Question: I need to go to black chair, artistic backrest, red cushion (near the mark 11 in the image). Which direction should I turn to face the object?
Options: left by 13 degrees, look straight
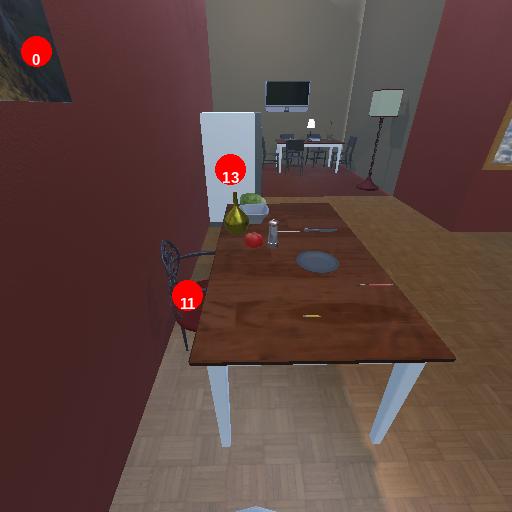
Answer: left by 13 degrees